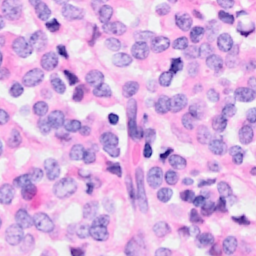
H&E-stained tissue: Breast